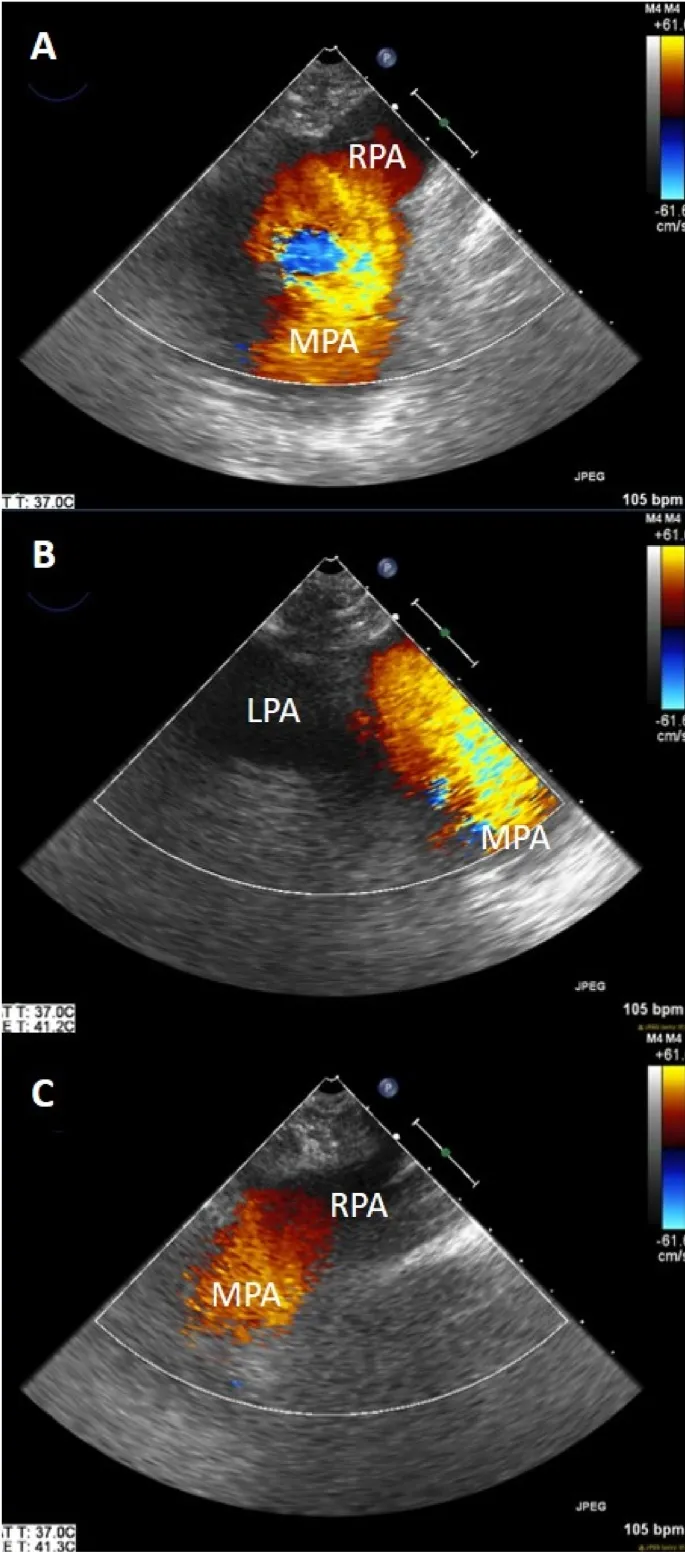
Intraoperative transesophageal echocardiogram images with color flow doppler of the main pulmonary artery (MPA), left pulmonary artery (LPA) and right pulmonary artery (RPA) prior to surgical pulmonary embolectomy. The images reveal significant flow acceleration across a dilated MPA (Panel A) and minimal to no antegrade flow into the LPA (panel B) and RPA (panel C). (For interpretation of the references to color in this figure legend, the reader is referred to the Web version of this article. ).
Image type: radiology (ultrasound)